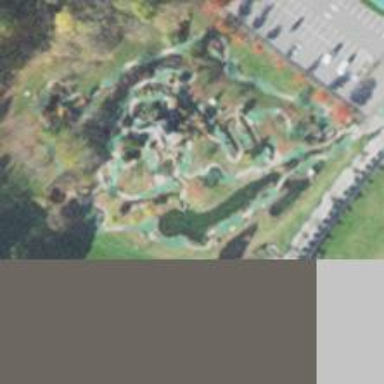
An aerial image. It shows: Miniature golf leisure land.